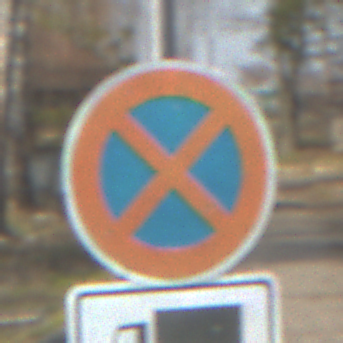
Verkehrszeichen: AbsolutesHalteverbot
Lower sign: MehrspurigeFahrzeugeFrei3
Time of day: MorningAfternoon
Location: Outdoor (Suburban)
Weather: PartlyCloudy
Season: NotSpecified
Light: Natural